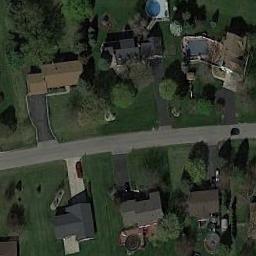
Label: residential